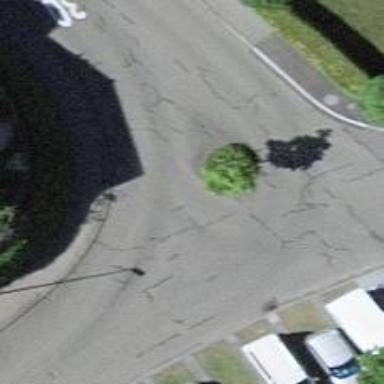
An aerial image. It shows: Residential road that intersects with roundabout.